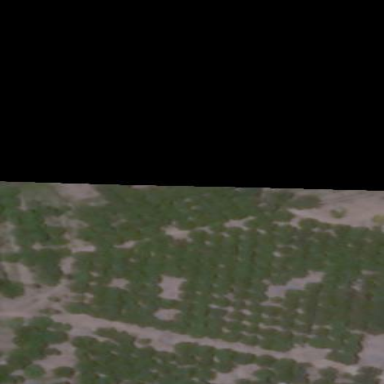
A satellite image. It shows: Orchard filled with mango trees.